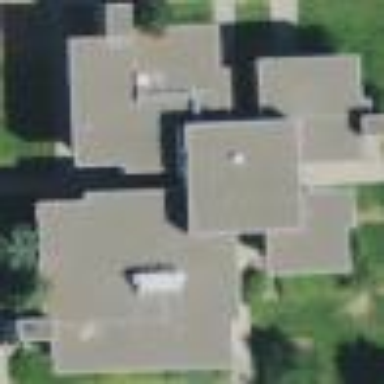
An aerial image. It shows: Public building.